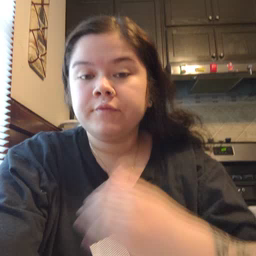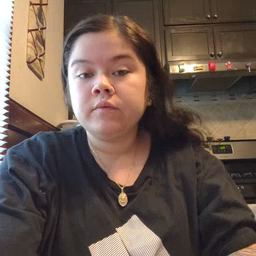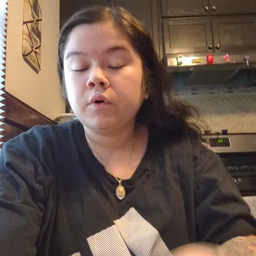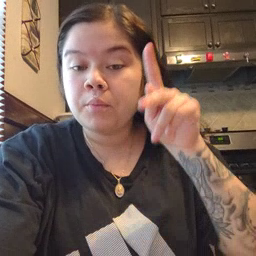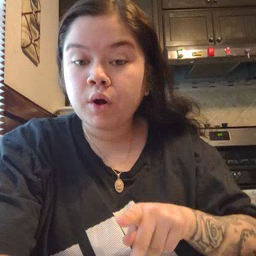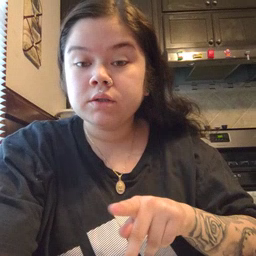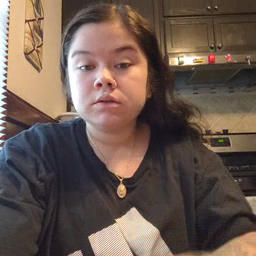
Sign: person